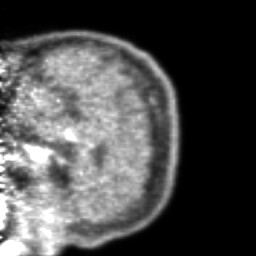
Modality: PET
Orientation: sagittal
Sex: male
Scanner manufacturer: ge